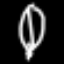
Label: leaf